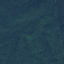
Label: Forest